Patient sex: M
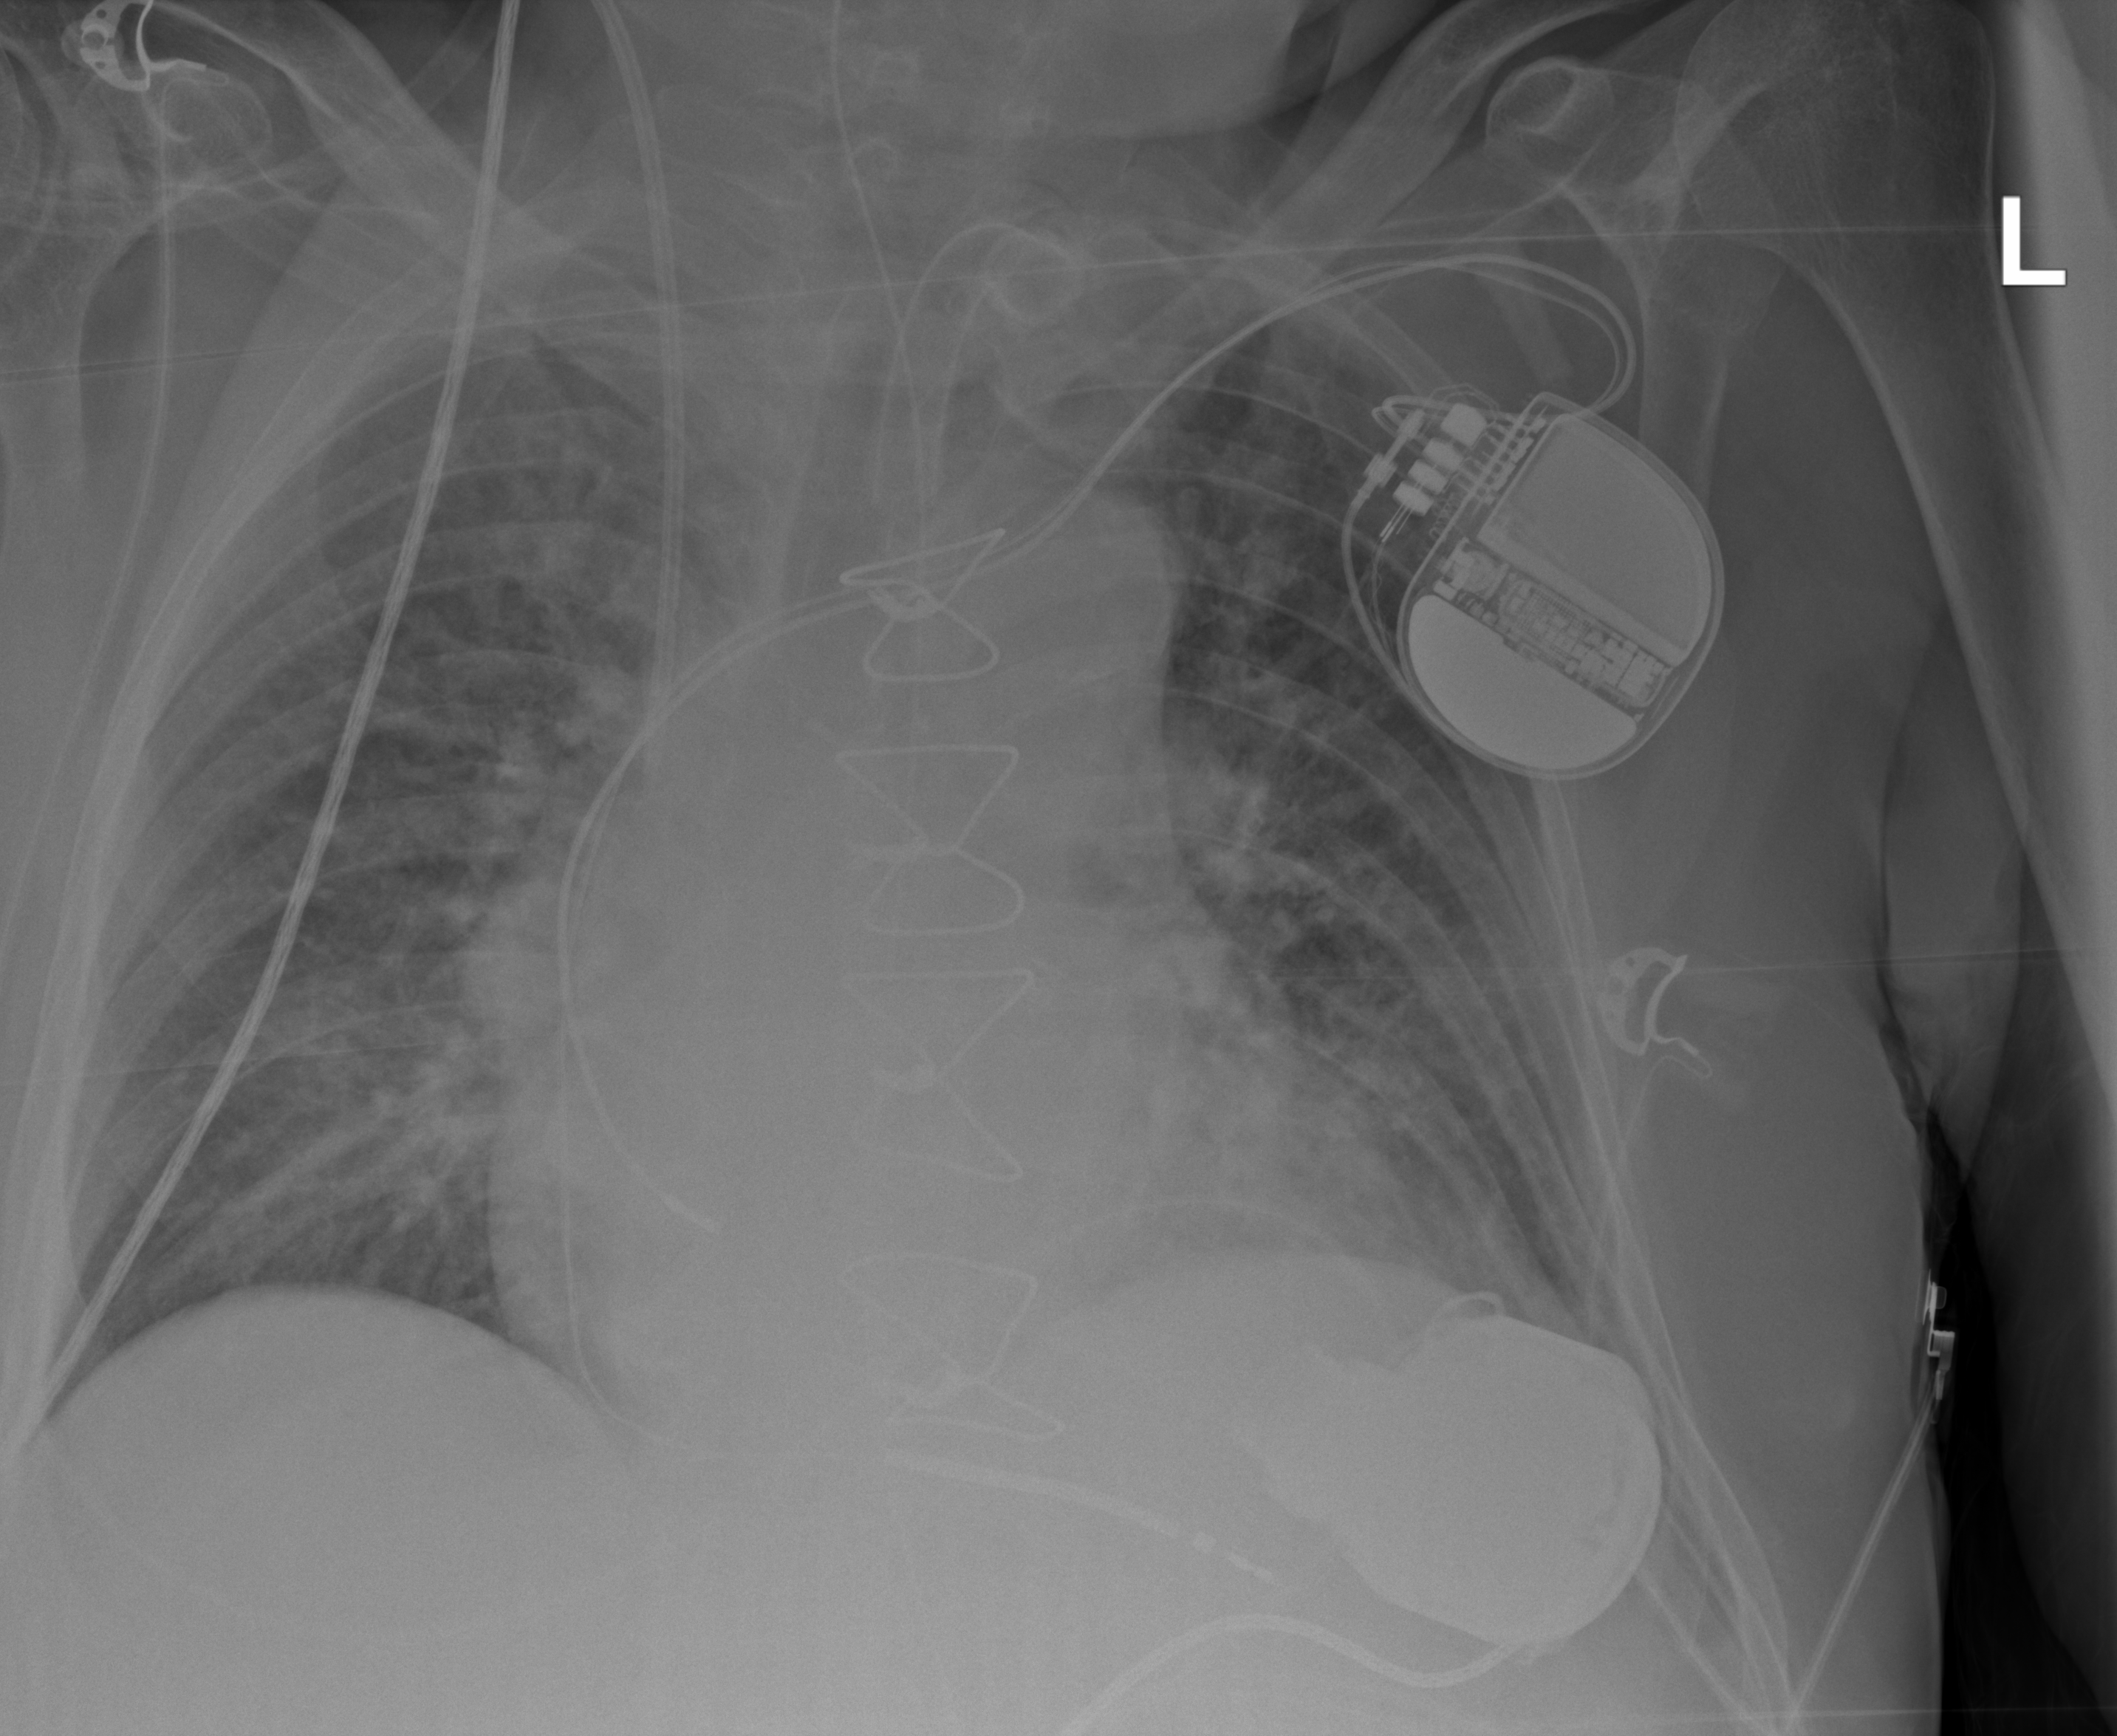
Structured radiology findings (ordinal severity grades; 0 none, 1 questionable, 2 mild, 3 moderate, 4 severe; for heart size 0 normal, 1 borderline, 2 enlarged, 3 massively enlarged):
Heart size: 2
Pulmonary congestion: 2
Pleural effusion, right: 0
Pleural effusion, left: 2
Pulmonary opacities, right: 0
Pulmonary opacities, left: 0
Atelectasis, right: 0
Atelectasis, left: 0